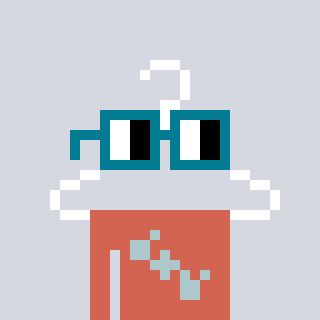
a pixel art character with square dark green glasses, a hanger-shaped head and a peachy-colored body on a cool background